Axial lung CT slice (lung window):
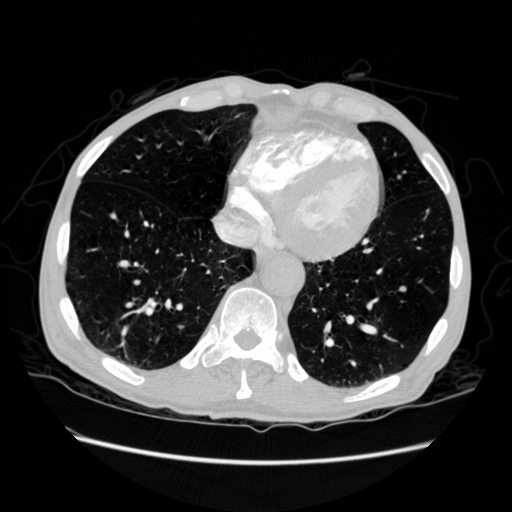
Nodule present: no